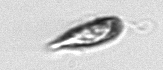
Label: Euglena